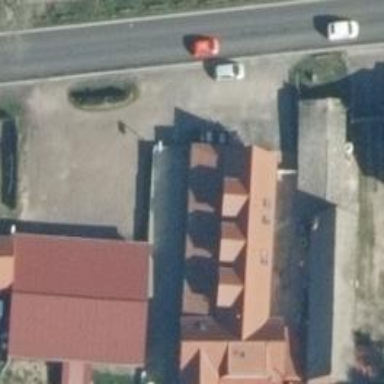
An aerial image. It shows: Restaurant.